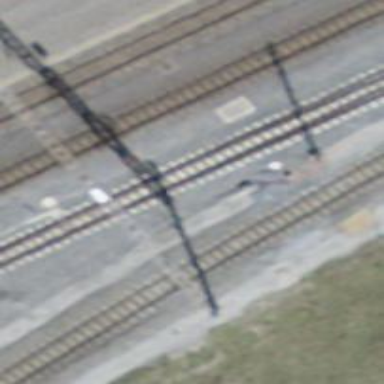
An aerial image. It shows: Railway switch.